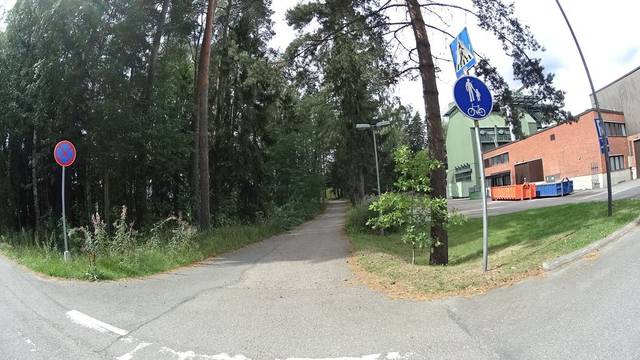
Region: Finland
Coordinates: 60.181, 24.828